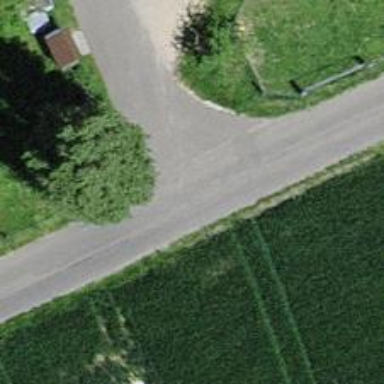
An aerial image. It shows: Driveway leading to service road.